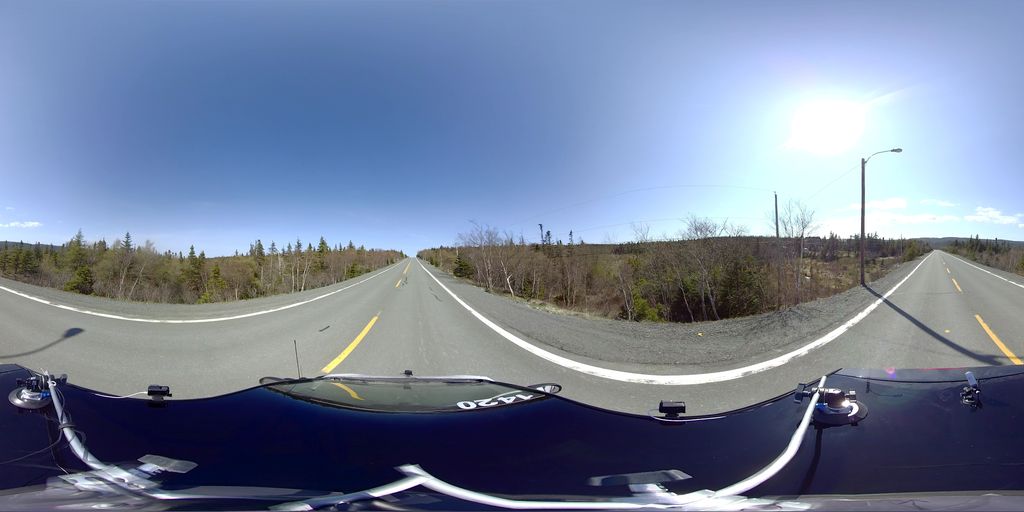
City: st_johns